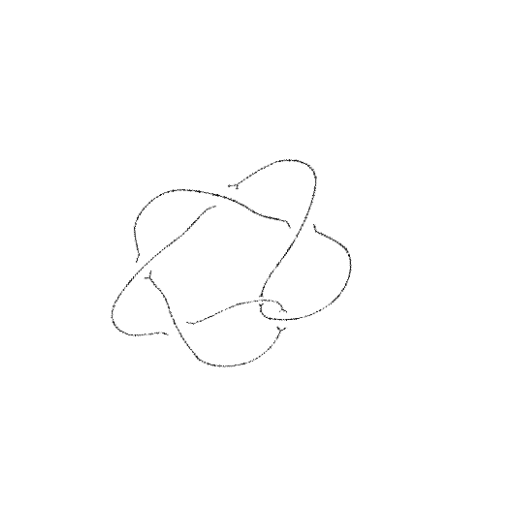
Crossing number: 6